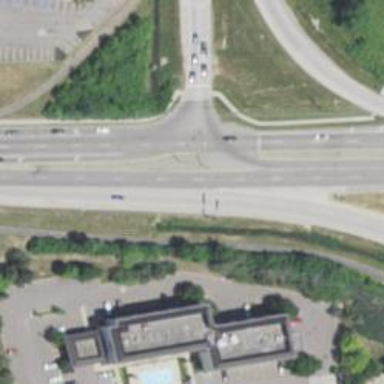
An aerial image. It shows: Asphalt road with secondary link designation.